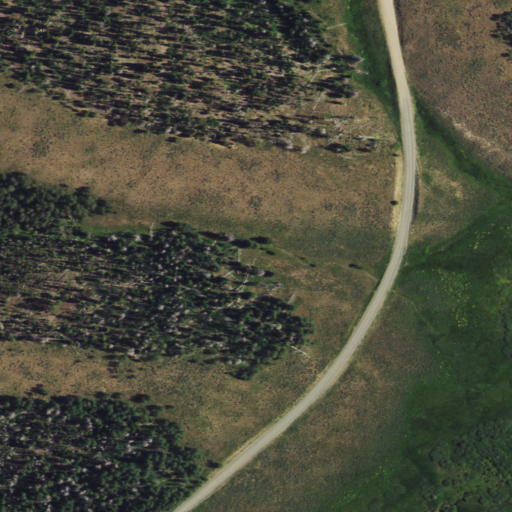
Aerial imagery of plain(s) in Wyoming named McLain Park containing shrub, evergreen forest, woody wetlands, and deciduous forest